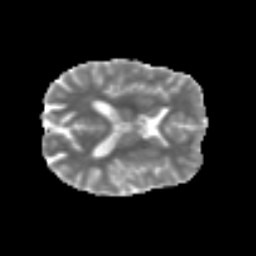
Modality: MD
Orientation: axial
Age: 52
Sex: male
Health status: ill
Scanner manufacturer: siemens
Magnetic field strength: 3 T
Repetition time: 8.7 s
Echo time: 0.11 s